Question: I am using Jinja2 with cherrypy framework. I have written the below template code.
'''
<!DOCTYPE html PUBLIC "-//W3C//DTD HTML 4.01 Transitional//EN"
"http://www.w3.org/TR/html4/loose.dtd">
<html>
<head>
<meta http-equiv="Content-Type" content="text/html; charset=UTF-8">
<title>CTRnet Search</title>
</head>
<body>
<form action="search" method="post">
<p> Please enter your query to search in the collection</p>
<input type="text" name="query" value={{ parameters.query }} size="35" maxlength="60" />
<p><input type="submit" value="Search"/> <input type="reset" value="Clear"/></p>
</form>
<h2>The query is {{ parameters.query }}</h2>
<h2>About {{ parameters.numFound }} results</h2>
</body></html>
'''
I want the form to print the value of the query that is made before. I am getting the previous query from the parameters.query field. If my query is 'virginia', the form is displaying it correctly in the textbox.
If my query is 'virginia quake', the form is displaying only 'virginia'. It is not printing anything after the space character.
Is it something with forms that doesn't do this or something to do with my template system 'Jinja2'. The variable is being passed correctly and I am able to print that variable after the form.
In the screenshot below, my query is 'virginia quake' but the form box is printing only 'virginia'. I am learning to design webpages but I am not sure what is going on here to debug.

Please let me know your suggestions!
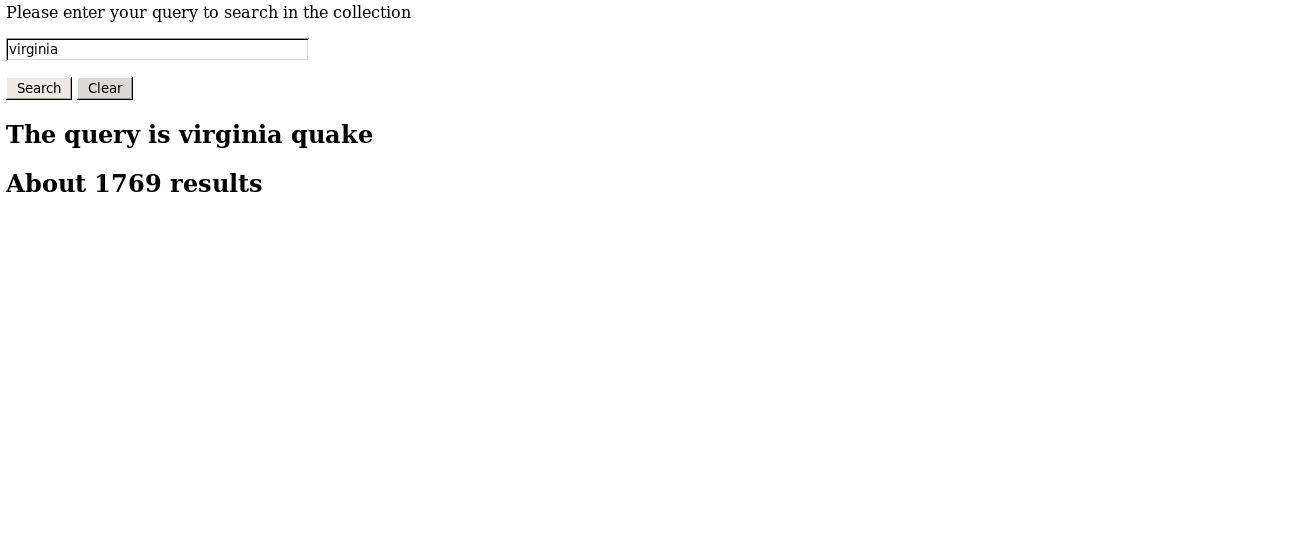
Answer: Put quotes around '{{ parameters.query }}'
'''
value="{{ parameters.query }}"
'''